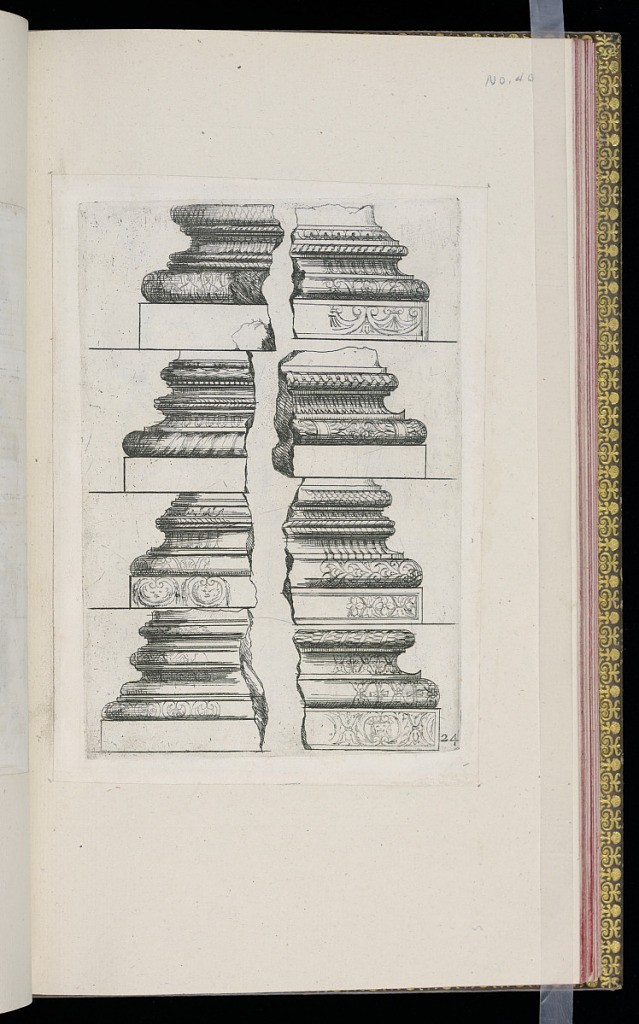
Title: Plinth or Column Base Designs
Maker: D. Antoine Pierretz, French, active 1647
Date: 1648
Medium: Etching on laid paper
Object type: Print
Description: Eight designs for plinth or column bases sculpted with ornamental moldings and friezes featuring strapwork, scales, fluting, masks (mascarons), leaves, ribbons, flowers, and palmettes. The plate is numbered.